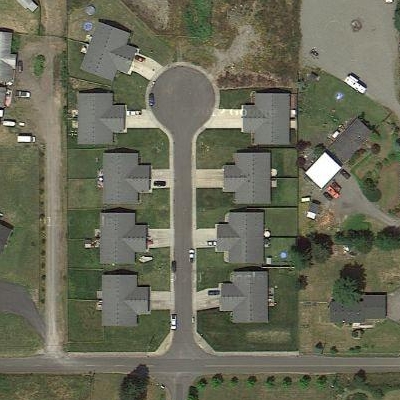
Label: Resident